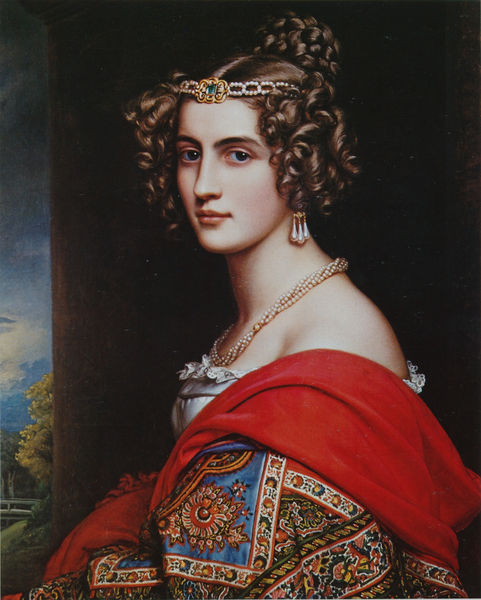
Titel: Amalie von Schintling
Künstler: Joseph Karl Stieler
Standort: München
Institution: Schloß Nymphenburg
Schlagwörter: baum, blau, dunkel, gemälde, himmel, kopf, laub, umhang, weiß, wolken, gelb, grün, landschaft, mädchen, ausschnitt, blumen, braun, bunt, fenster, frau, frisur, grau, haar, hell, kleid, mund, nase, ohrring, profil, rücken, schmuck, schwarz, säule, ausblick, blick, blüten, dame, rot, schal, tuch, wolke, zaun, malerei, muster, ornament, blond, jung, augen, band, bluse, falten, haarschmuck, mensch, spitze, stirnband, bild, bildnis, hals, portrait, porträt, natur, gewand, gold, haare, mantel, reich, sitzend, stoff, adel, decke, klassizismus, ohrringe, spitzen, augenbrauen, brustbild, dekoltee, diadem, england, hübsch, kinn, lippen, locken, perle, perlen, prinzessin, renaissance, rouge, scheitel, schulter, schultern, schön, seide, vornehm, adlig, aussicht, seitlich, wangen, kette, zopf, glanz, floral, überwurf, hochsteckfrisur, edel, rüschen, halsschmuck, perlenkette, halskette, gemustert, himmle, schönheit, lockig, tracht, schwarzw, halbprofil, portät, dreiviertelporträt, mittelalter, blauäugig, adelig, königin, stickereien, femme, teuer, porträit, sexy, peinture, ladschaft, fensternische, bijou, coiffe, collier, perlenohrring, ebenmäßig, overbeck, geschmeide, perlenohrringe, visage, musster, ohranhänger, perlendiadem, preraphaelite, volle lippen, gelockt, pli, kussmund, tissu, herrin, reine, bijoux, princesse, chaîne, flechtzopf, draperie, chaînes, plies, portrati, bruststück, licht, hell-dunkel